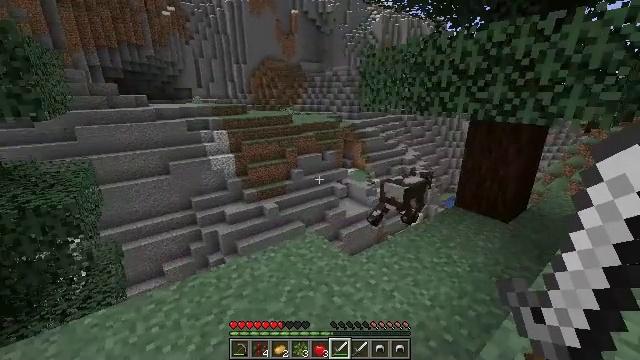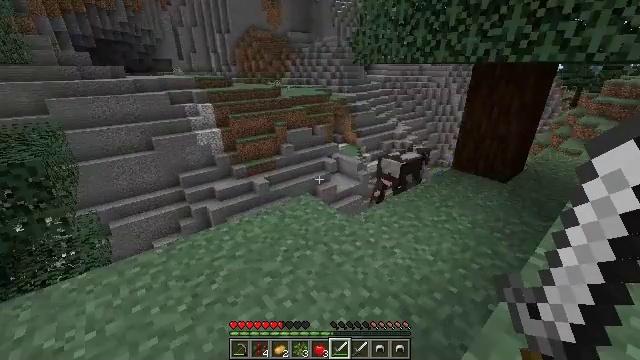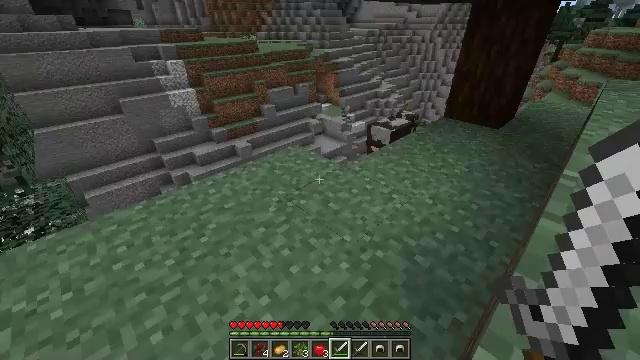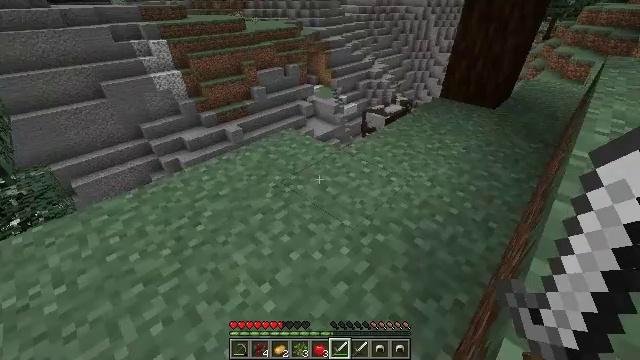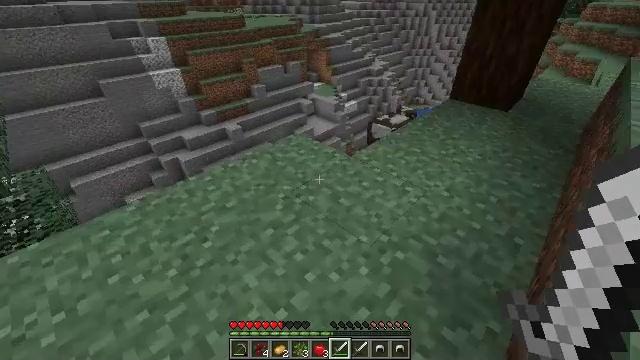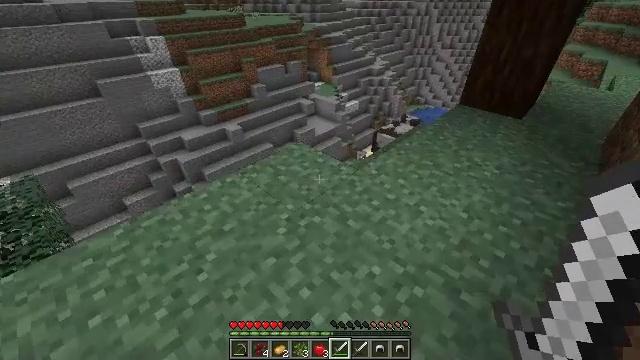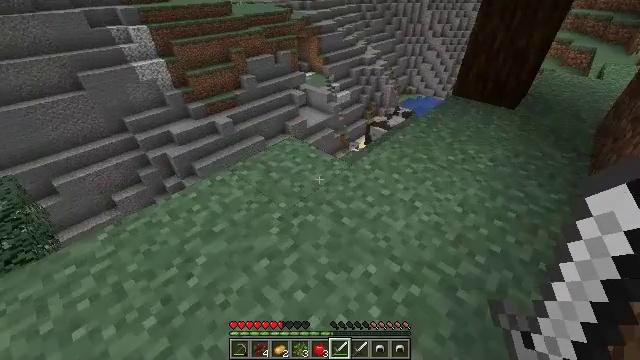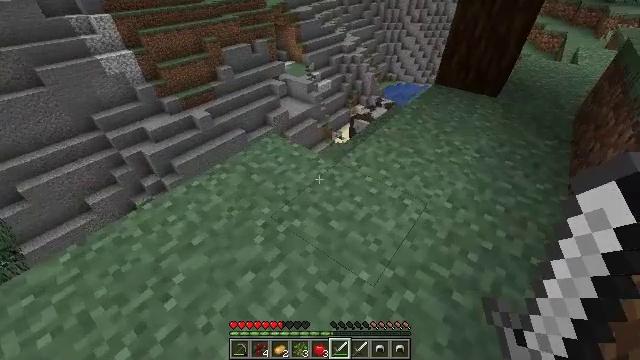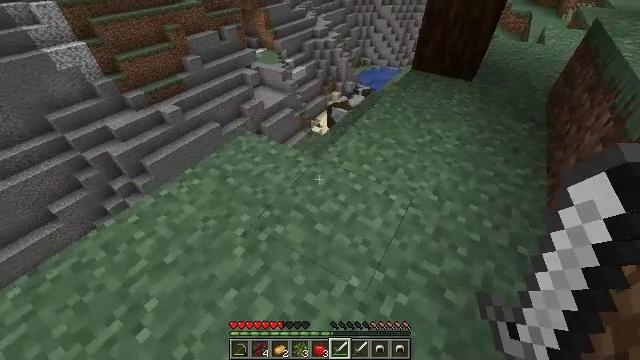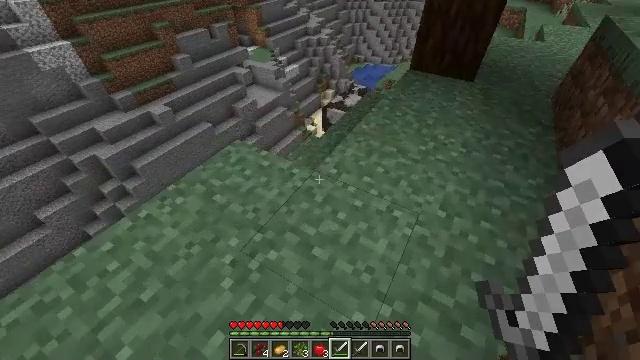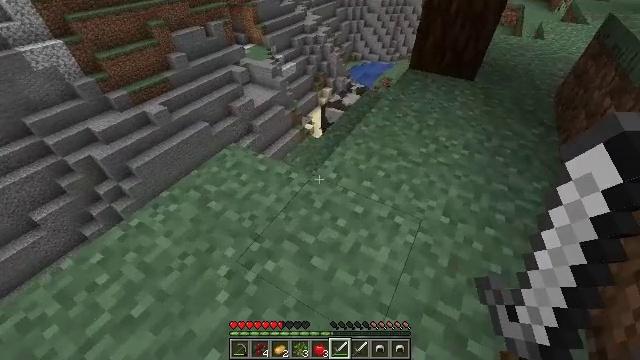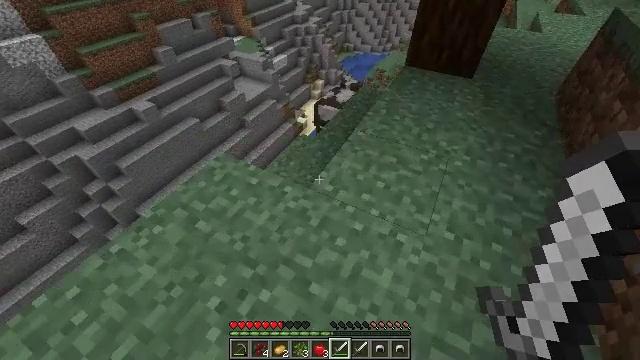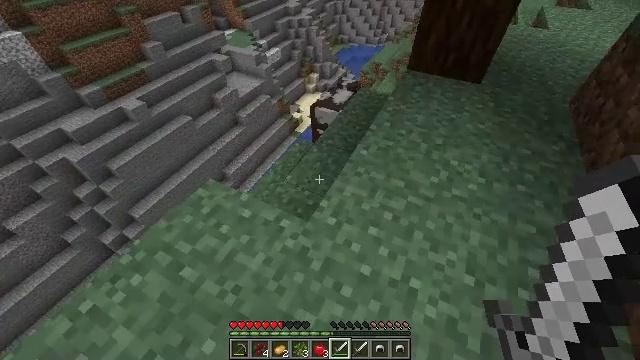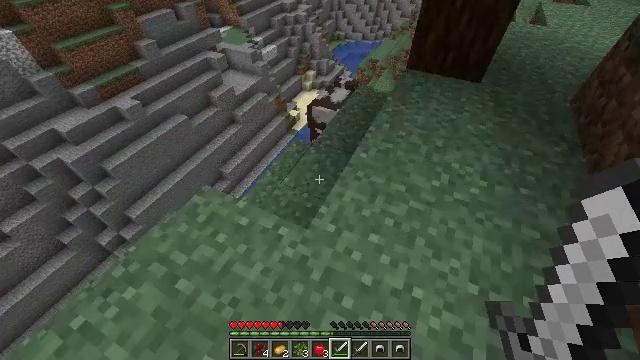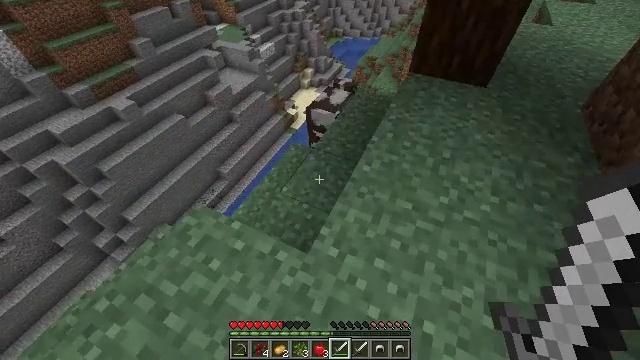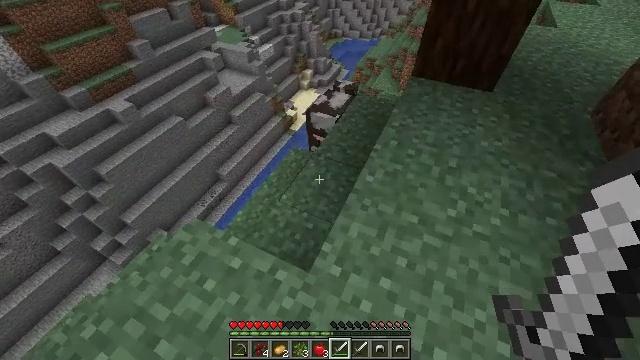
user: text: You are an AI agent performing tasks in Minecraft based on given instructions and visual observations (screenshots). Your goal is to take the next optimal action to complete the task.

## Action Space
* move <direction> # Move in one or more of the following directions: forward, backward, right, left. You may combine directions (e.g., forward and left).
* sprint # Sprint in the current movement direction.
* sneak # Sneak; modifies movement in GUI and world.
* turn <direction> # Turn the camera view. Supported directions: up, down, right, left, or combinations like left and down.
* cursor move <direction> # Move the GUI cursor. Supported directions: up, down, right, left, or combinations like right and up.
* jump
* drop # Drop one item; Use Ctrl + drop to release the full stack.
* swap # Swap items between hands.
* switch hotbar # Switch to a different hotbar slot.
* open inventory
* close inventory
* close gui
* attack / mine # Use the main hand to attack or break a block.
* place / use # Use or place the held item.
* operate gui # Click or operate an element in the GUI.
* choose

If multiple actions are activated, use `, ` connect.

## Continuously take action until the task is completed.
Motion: motion action
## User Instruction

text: Hunt a cow.
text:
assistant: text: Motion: move forward, turn right and down
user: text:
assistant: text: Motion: move forward, turn right and down
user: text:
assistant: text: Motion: move forward, turn right and down
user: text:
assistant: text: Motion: move forward
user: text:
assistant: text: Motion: move forward
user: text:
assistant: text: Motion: move forward, turn right and down
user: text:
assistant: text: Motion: move forward, turn right and down
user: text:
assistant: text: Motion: move forward, turn right and down
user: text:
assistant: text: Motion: move forward, turn right
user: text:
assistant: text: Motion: move forward
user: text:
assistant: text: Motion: move forward, turn right and down
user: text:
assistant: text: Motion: move forward, turn right and down
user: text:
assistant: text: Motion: move forward
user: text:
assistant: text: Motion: no_op
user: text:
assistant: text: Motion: no_op
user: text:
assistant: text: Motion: no_op
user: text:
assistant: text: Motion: no_op
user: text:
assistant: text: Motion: no_op
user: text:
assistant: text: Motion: no_op
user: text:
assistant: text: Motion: move forward
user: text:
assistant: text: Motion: move forward
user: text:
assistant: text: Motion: move forward
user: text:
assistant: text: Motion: move forward
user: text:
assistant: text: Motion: move forward
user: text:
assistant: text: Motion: move forward
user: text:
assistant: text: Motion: move forward
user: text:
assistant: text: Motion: move forward
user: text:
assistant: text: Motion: move forward
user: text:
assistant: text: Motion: move forward
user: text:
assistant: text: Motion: move forward and move left